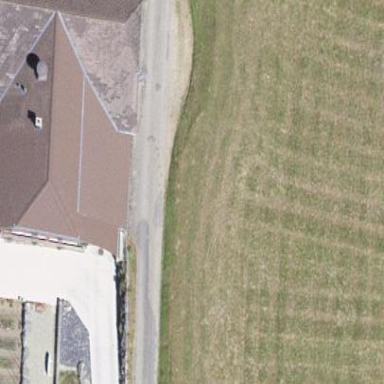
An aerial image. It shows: Farm building.